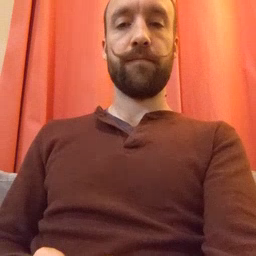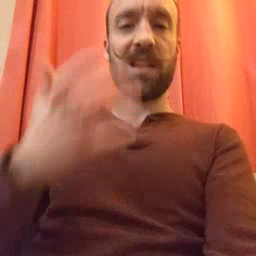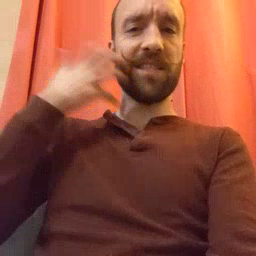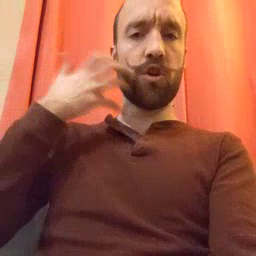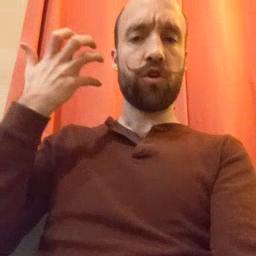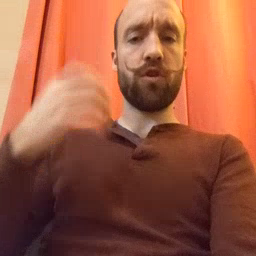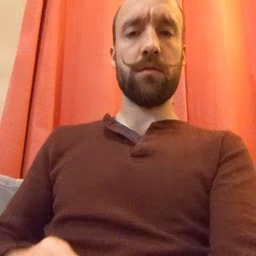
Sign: tiger